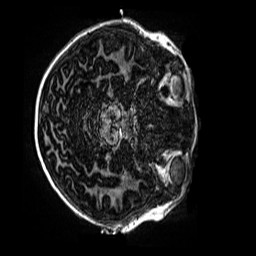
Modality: MP2RAGE
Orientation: axial
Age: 10
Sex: female
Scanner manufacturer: siemens
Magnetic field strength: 3 T
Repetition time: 4 s
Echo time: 0.00299 s